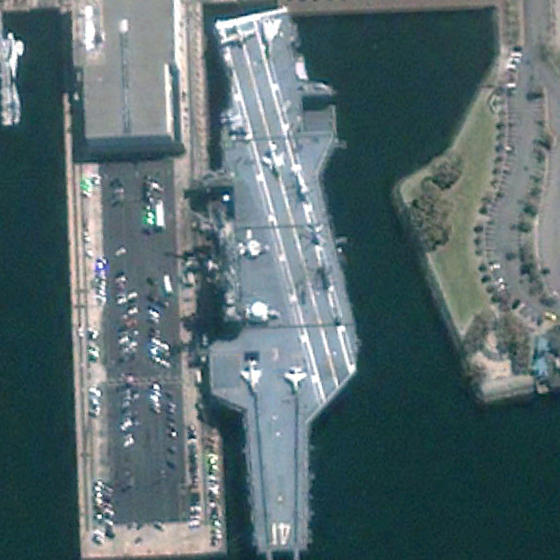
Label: Midway-class_aircraft_carrier